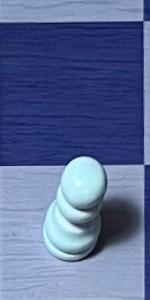
Label: Pawn_White